Aerial crown-view tile of a tropical tree (Barro Colorado Island, Panama), acquired 20250512:
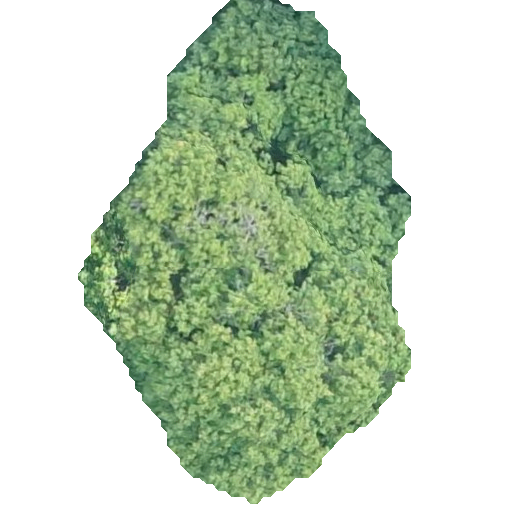
Species: Trichilia tuberculata
GBIF accepted scientific name: Trichilia tuberculata
Crown area: 162.022 m²